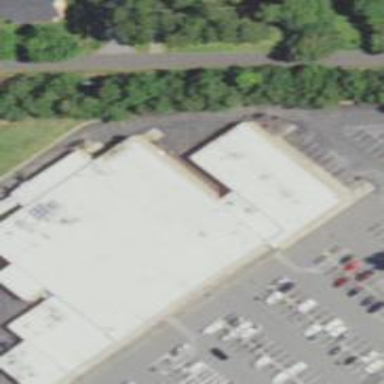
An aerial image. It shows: Building that houses supermarket.